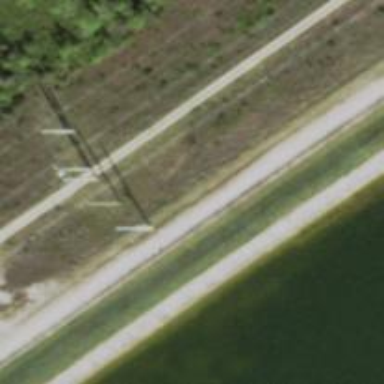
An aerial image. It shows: Power pole.